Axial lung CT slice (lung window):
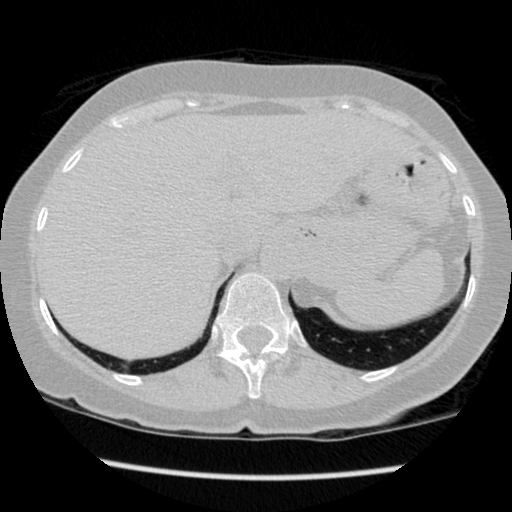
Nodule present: no